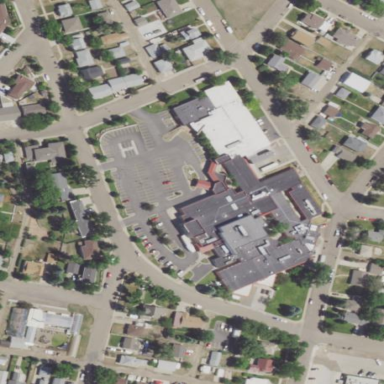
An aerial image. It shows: Hospital building.